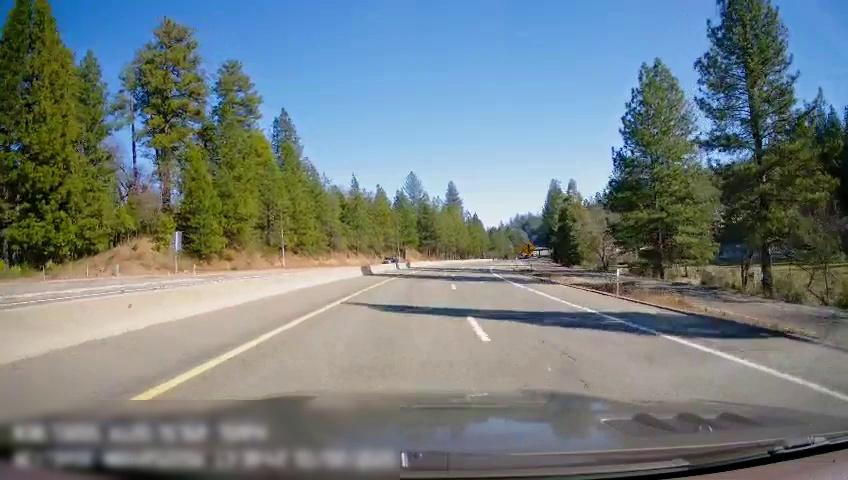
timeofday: Day
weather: Sunny
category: Drivable Space
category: Drivable Space
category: Vehicles | Truck
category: Lanes | Current Lane
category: Lanes | Current Lane
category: Lanes | Alternate Lane
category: Lanes | Opposite Lane
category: Traffic | Signs